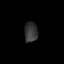
Tissue: lung
Cell type: T cells
Senescence score: 0.1926
Nuclear area (px): 261
Mean DAPI intensity: 53.23